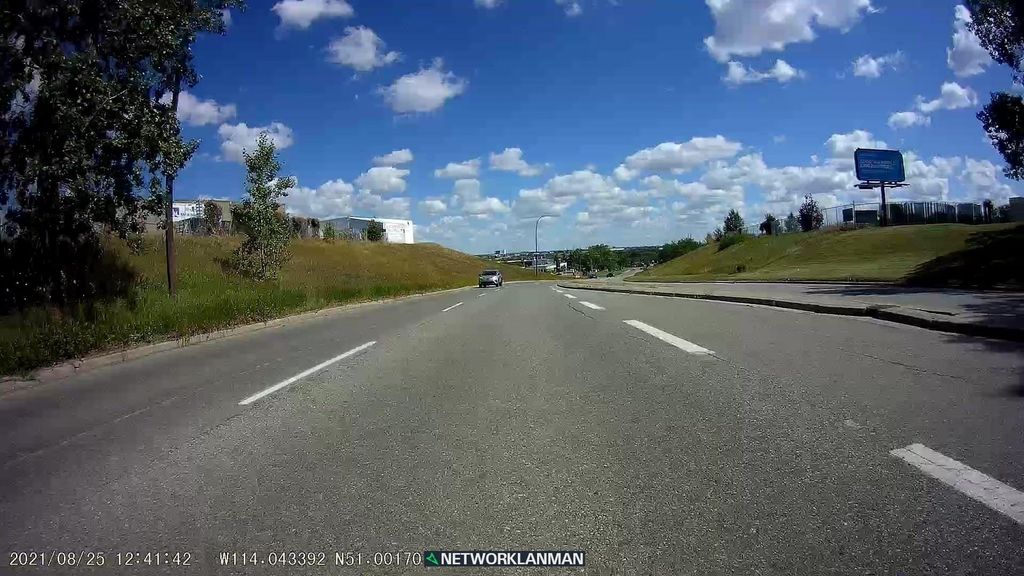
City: calgary